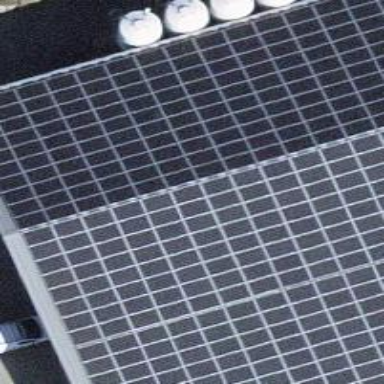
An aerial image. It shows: Solar photovoltaic panel generator.